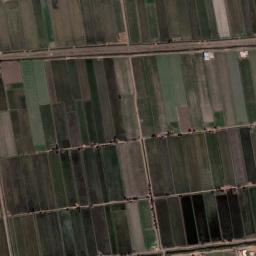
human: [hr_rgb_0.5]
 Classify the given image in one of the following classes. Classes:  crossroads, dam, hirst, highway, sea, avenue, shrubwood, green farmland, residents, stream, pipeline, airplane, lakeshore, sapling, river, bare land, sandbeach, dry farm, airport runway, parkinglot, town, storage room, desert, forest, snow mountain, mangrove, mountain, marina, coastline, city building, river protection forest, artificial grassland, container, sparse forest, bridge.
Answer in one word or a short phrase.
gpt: green farmland